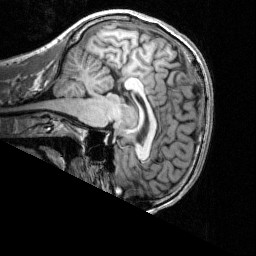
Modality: T1w
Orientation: sagittal
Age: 28
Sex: male
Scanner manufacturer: siemens
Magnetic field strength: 3 T
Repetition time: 2.53 s
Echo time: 0.00277 s